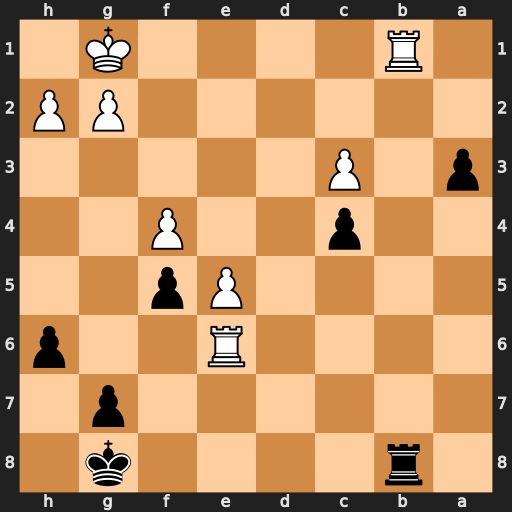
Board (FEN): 1r4k1/6p1/4R2p/4Pp2/2p2P2/p1P5/6PP/1R4K1
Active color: b
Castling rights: -
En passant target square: -
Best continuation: Rxb1+ Kf2 a2